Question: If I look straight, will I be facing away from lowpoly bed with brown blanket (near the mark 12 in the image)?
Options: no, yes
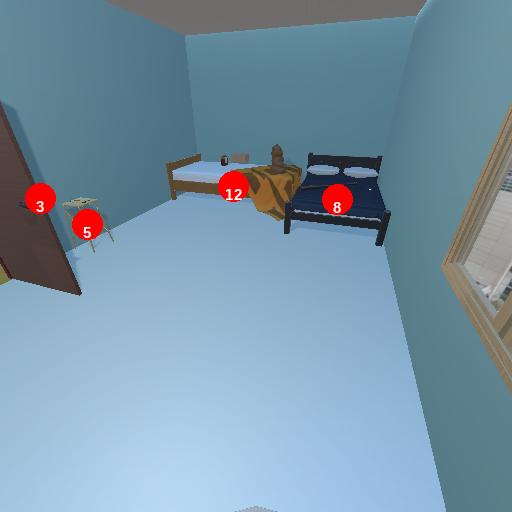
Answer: no